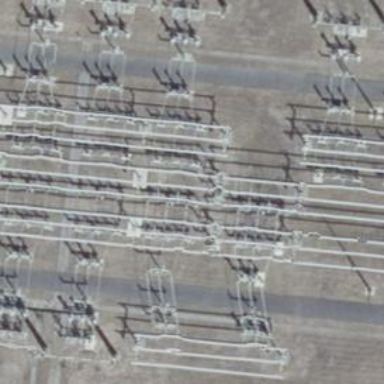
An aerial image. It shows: Switch used for power control.